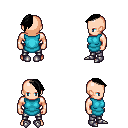
a pixel art fantasy rpg character, male body template, human, light skin, teal tunic, metal pants, black long mohawk hairstyle, metal boots, four views (front, back, left, right), 2x2 character sprite sheet, small pixel art, hard edges, no anti-aliasing